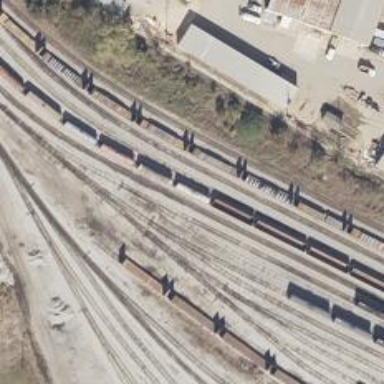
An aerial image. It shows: Railway yard used for servicing trains.